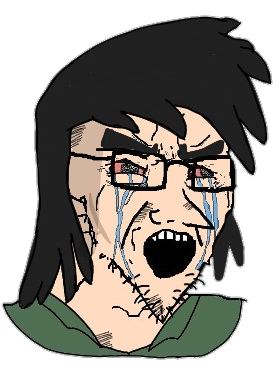
Label: 5_Soyjak